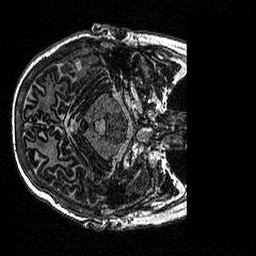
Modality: MP2RAGE
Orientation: axial
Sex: female
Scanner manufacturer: siemens
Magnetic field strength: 3 T
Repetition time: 5 s
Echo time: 0.00292 s